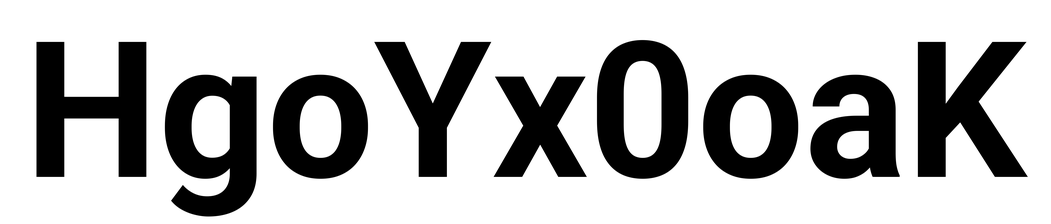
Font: Roboto_Bold